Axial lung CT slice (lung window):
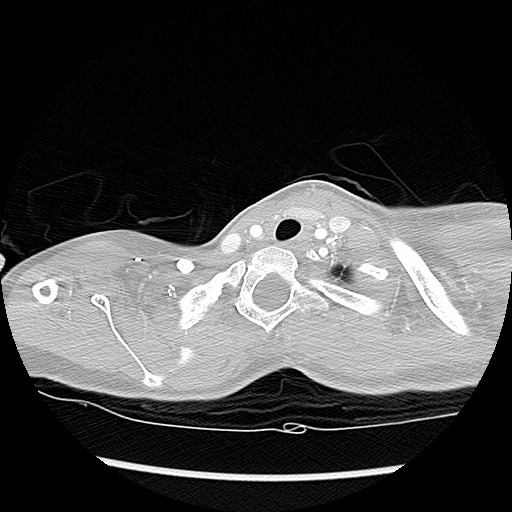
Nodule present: no